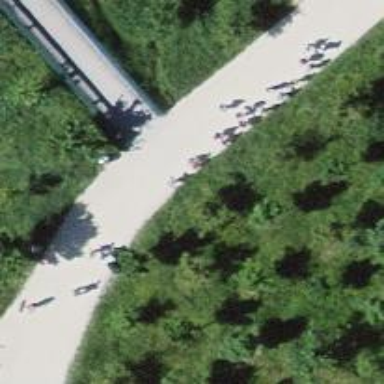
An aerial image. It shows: Path.